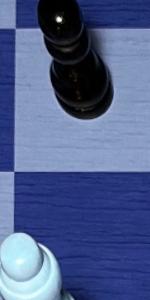
Label: Empty